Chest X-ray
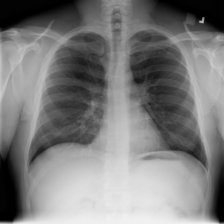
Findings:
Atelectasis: negative
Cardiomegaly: negative
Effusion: negative
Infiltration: negative
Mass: negative
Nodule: negative
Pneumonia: negative
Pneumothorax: negative
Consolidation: negative
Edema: negative
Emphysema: negative
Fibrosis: negative
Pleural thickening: negative
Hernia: negative